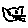
Label: cat